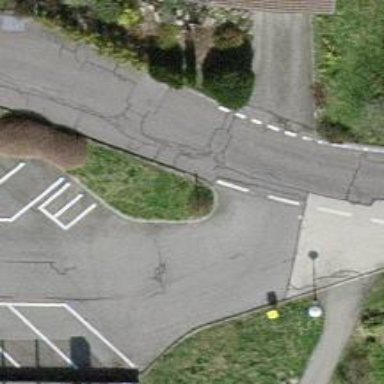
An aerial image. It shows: Motorcycle parking area.